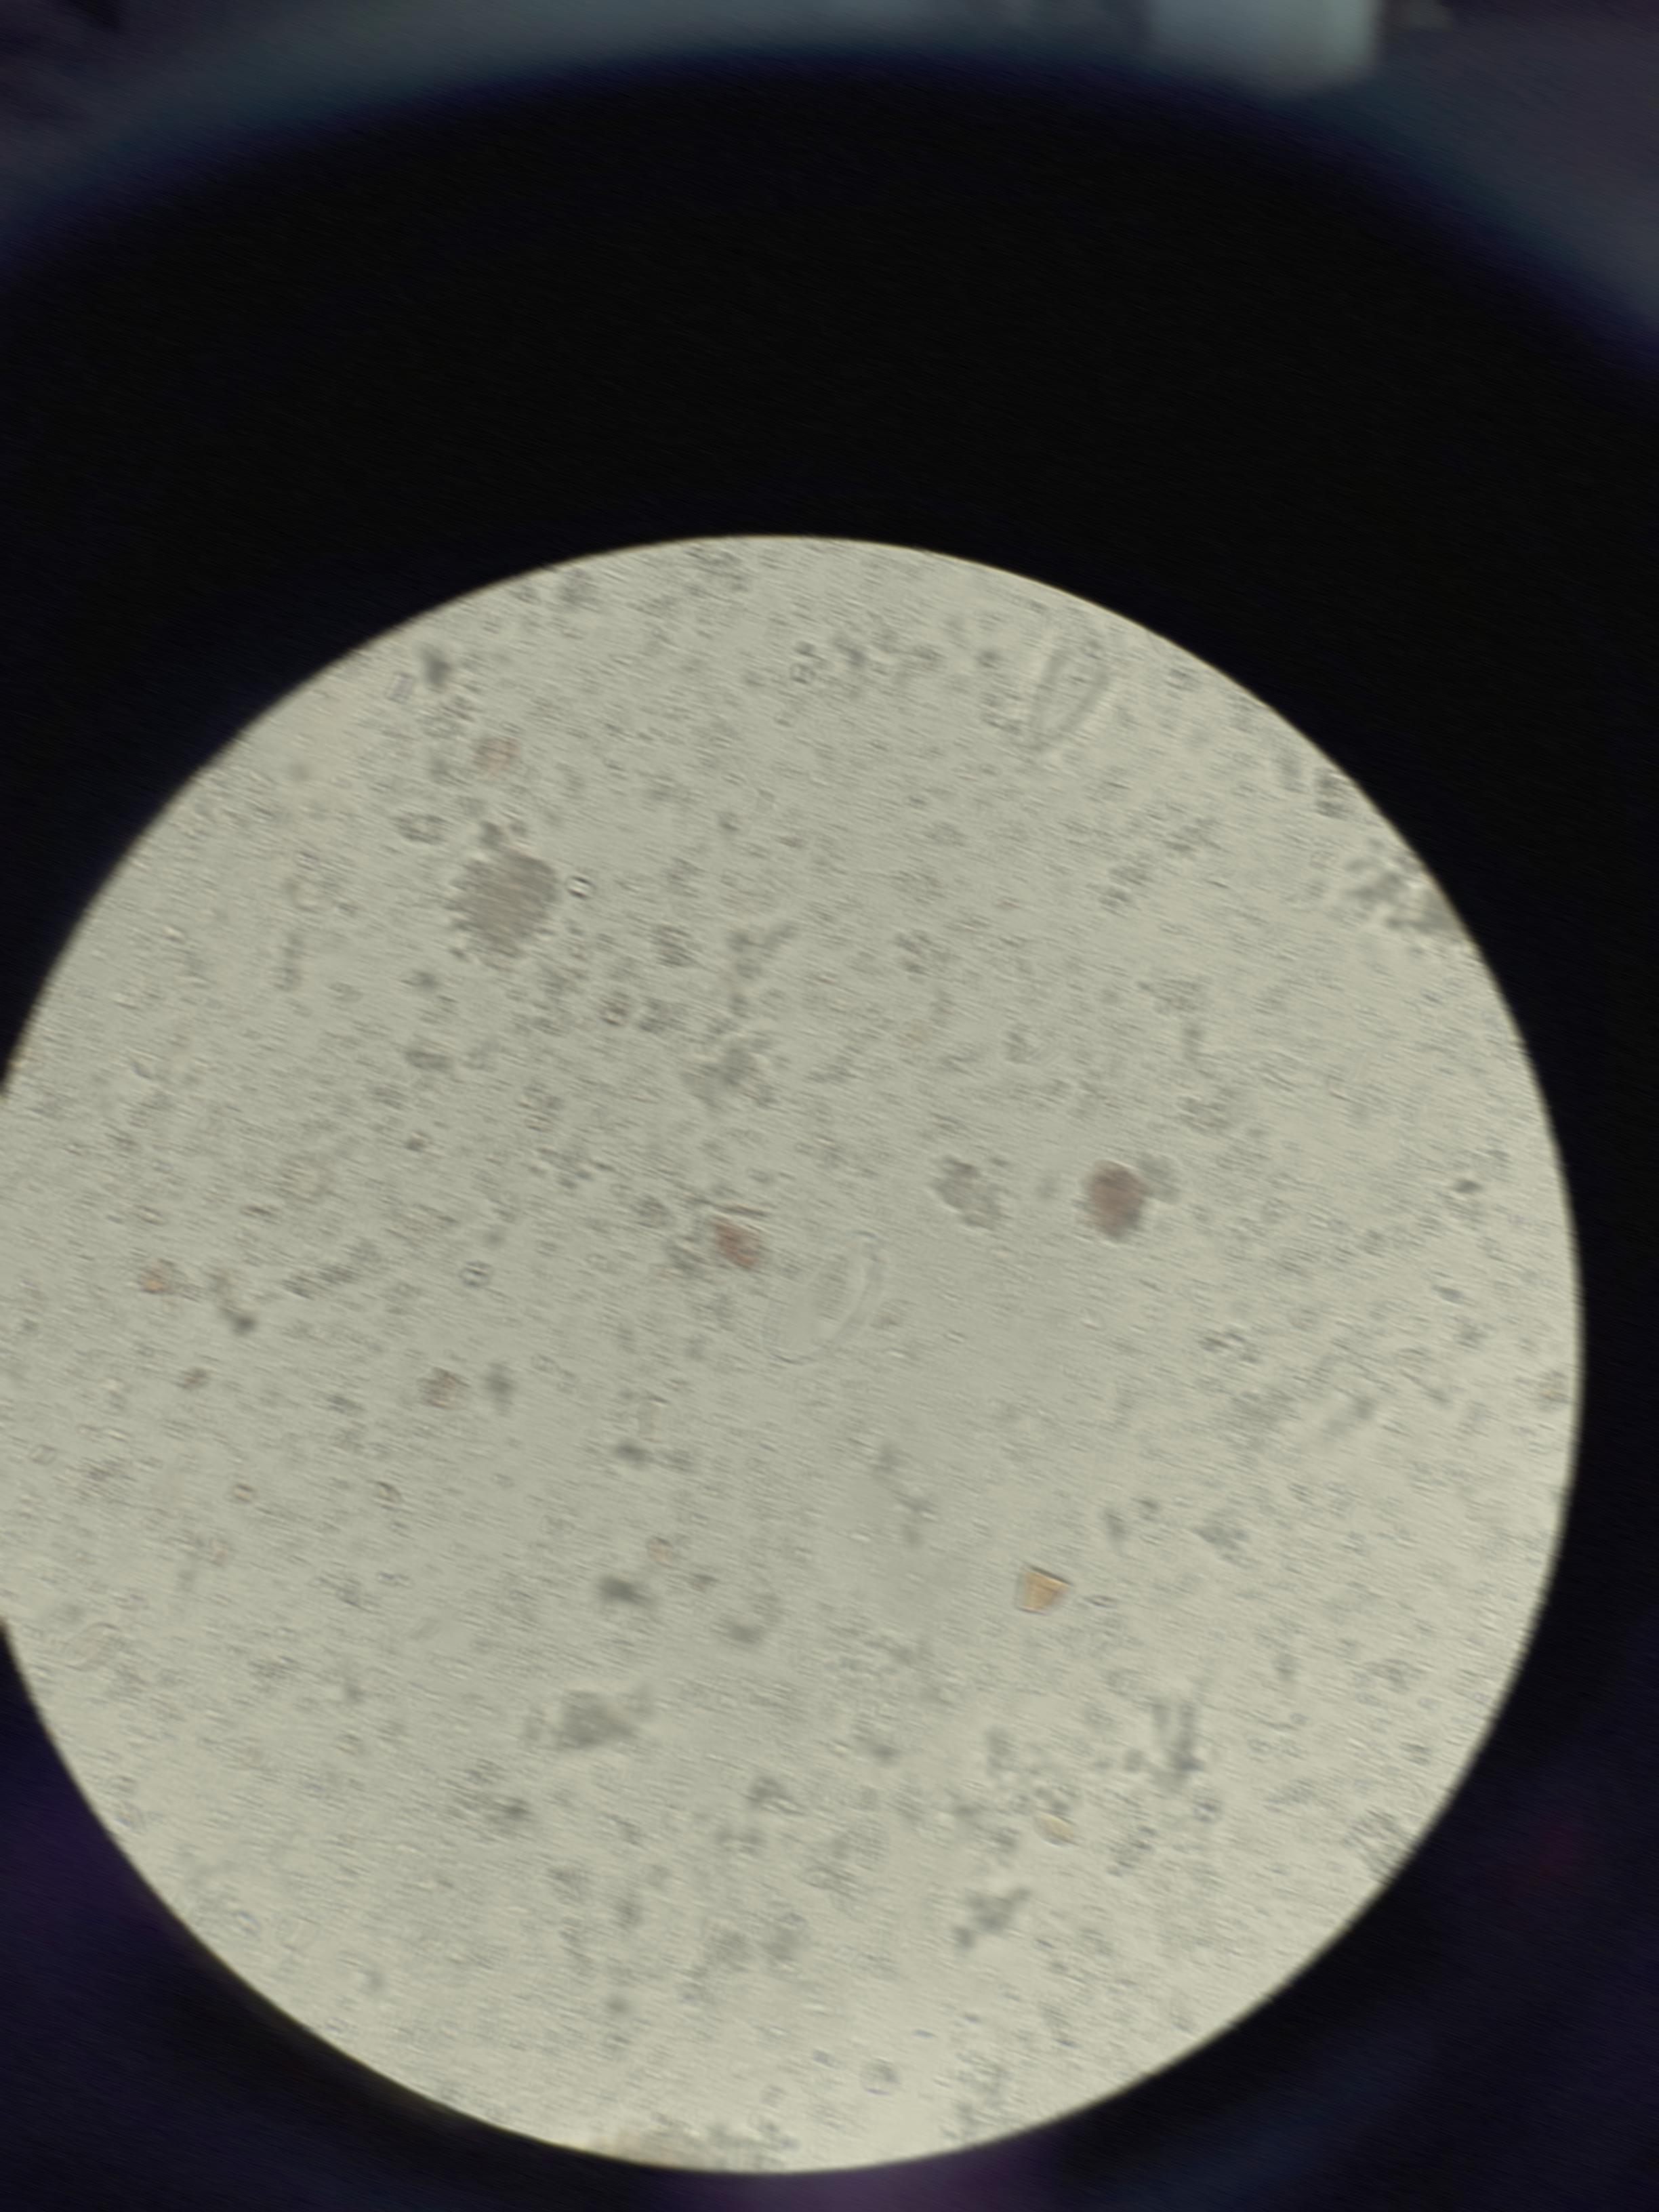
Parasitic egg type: Enterobius vermicularis